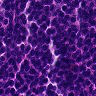
Metastatic tissue present: no